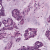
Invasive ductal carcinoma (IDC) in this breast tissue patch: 1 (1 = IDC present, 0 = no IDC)